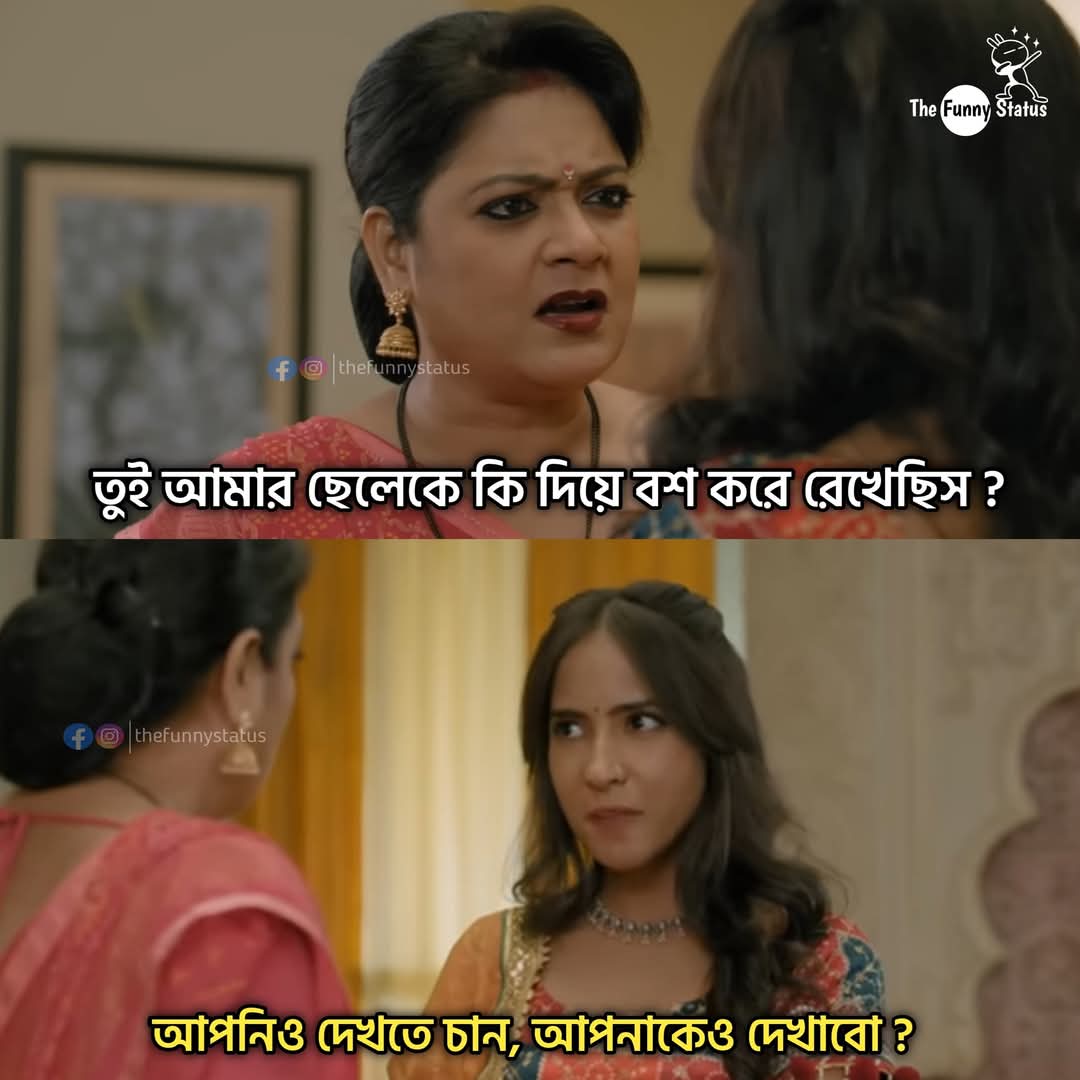
Text: তুই আমার ছেলেকে কি দিয়ে বশ করে রেখেছিস?

আপনিও দেখতে চান, আপনাকেও দেখাবো?
Label: Non Hate